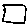
Label: square